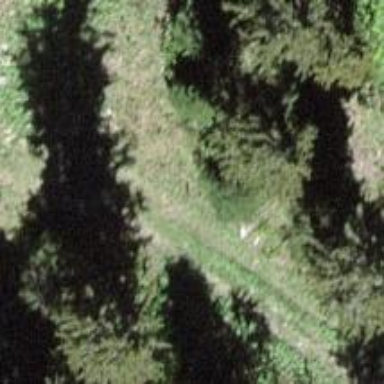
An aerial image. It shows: Path.